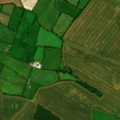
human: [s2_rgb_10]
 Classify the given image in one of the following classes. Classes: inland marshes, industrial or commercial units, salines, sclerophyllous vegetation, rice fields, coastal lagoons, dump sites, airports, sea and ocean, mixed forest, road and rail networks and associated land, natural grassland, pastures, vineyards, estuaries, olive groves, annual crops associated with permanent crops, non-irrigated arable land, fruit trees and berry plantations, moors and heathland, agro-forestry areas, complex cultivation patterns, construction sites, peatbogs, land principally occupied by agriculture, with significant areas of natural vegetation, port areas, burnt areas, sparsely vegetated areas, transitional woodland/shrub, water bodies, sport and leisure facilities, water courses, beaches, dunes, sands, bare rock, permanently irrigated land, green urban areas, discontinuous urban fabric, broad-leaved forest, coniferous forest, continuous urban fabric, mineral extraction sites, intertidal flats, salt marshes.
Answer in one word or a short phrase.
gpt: non-irrigated arable land, pastures